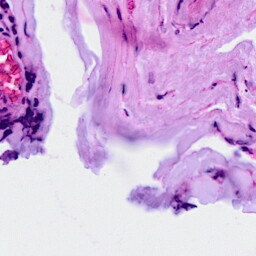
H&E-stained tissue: Breast